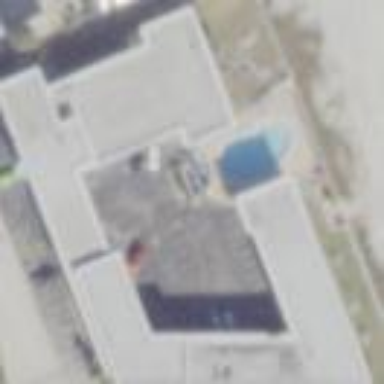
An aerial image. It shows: Hotel building.